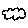
Label: cloud